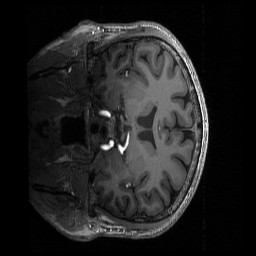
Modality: T1w
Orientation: coronal
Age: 26
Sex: male